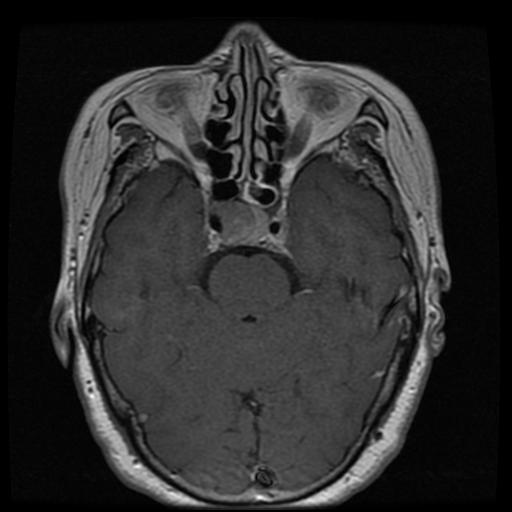
Label: pituitary